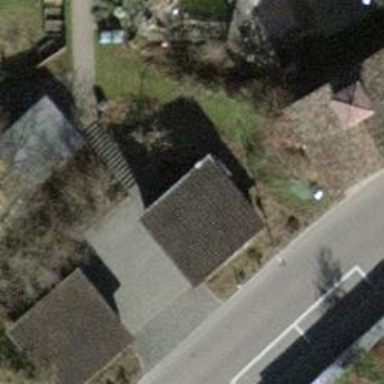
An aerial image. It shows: Carport structure.